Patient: sex M, age 45
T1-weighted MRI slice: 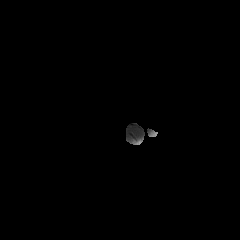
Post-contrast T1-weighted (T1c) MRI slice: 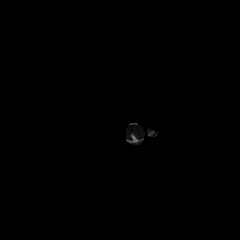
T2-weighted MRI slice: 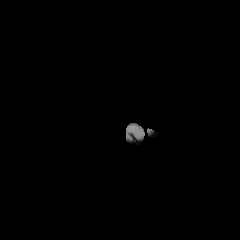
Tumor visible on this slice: no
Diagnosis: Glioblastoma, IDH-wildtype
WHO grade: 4